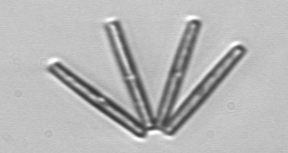
Label: Thalassionema